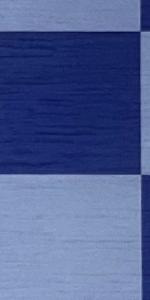
Label: Empty